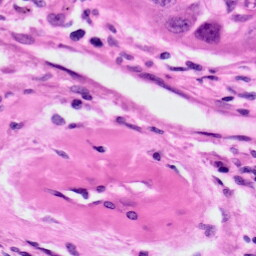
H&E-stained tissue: Lung